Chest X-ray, AP view. Patient: 31 years old, sex F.
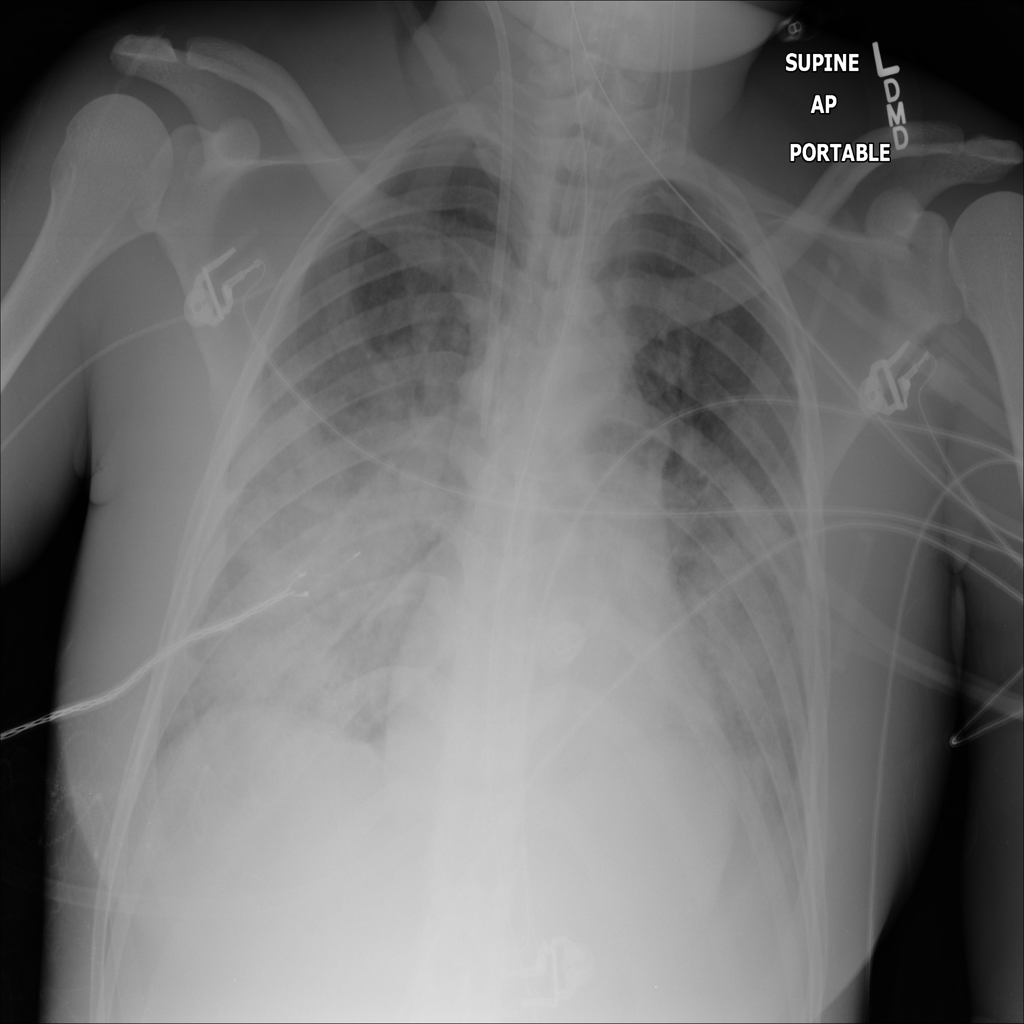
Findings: Edema, Infiltration